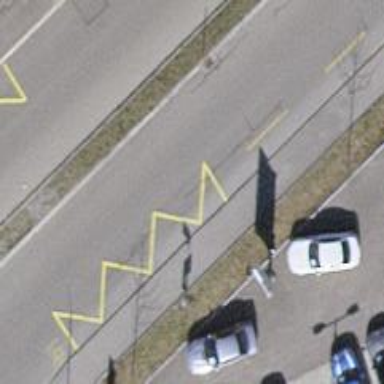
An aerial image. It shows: Bus stop equipped with public transport stop position.